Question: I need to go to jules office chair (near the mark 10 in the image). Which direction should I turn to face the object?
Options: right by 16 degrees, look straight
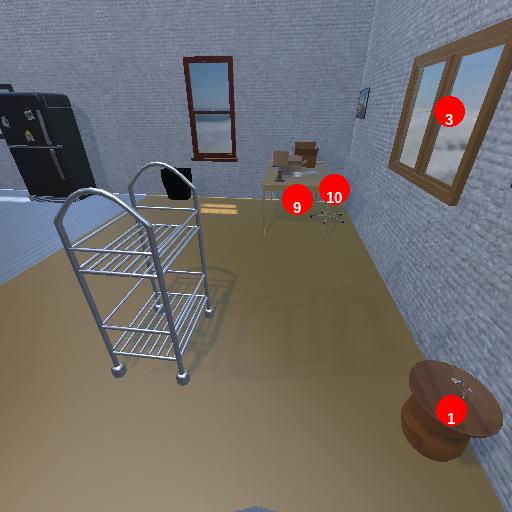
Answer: right by 16 degrees